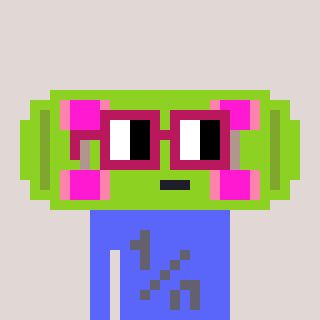
a pixel art character with square dark red glasses, a skateboard-shaped head and a purple-colored body on a warm background